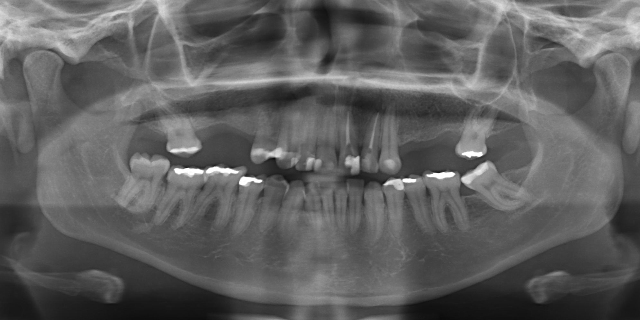
adult